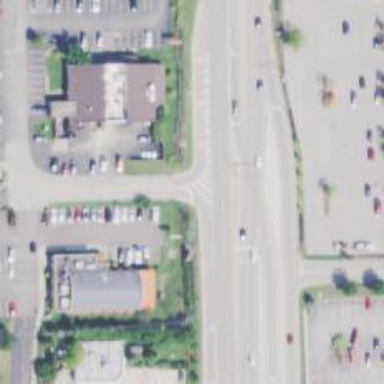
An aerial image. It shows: Solid stop line on the road marking.